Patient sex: M
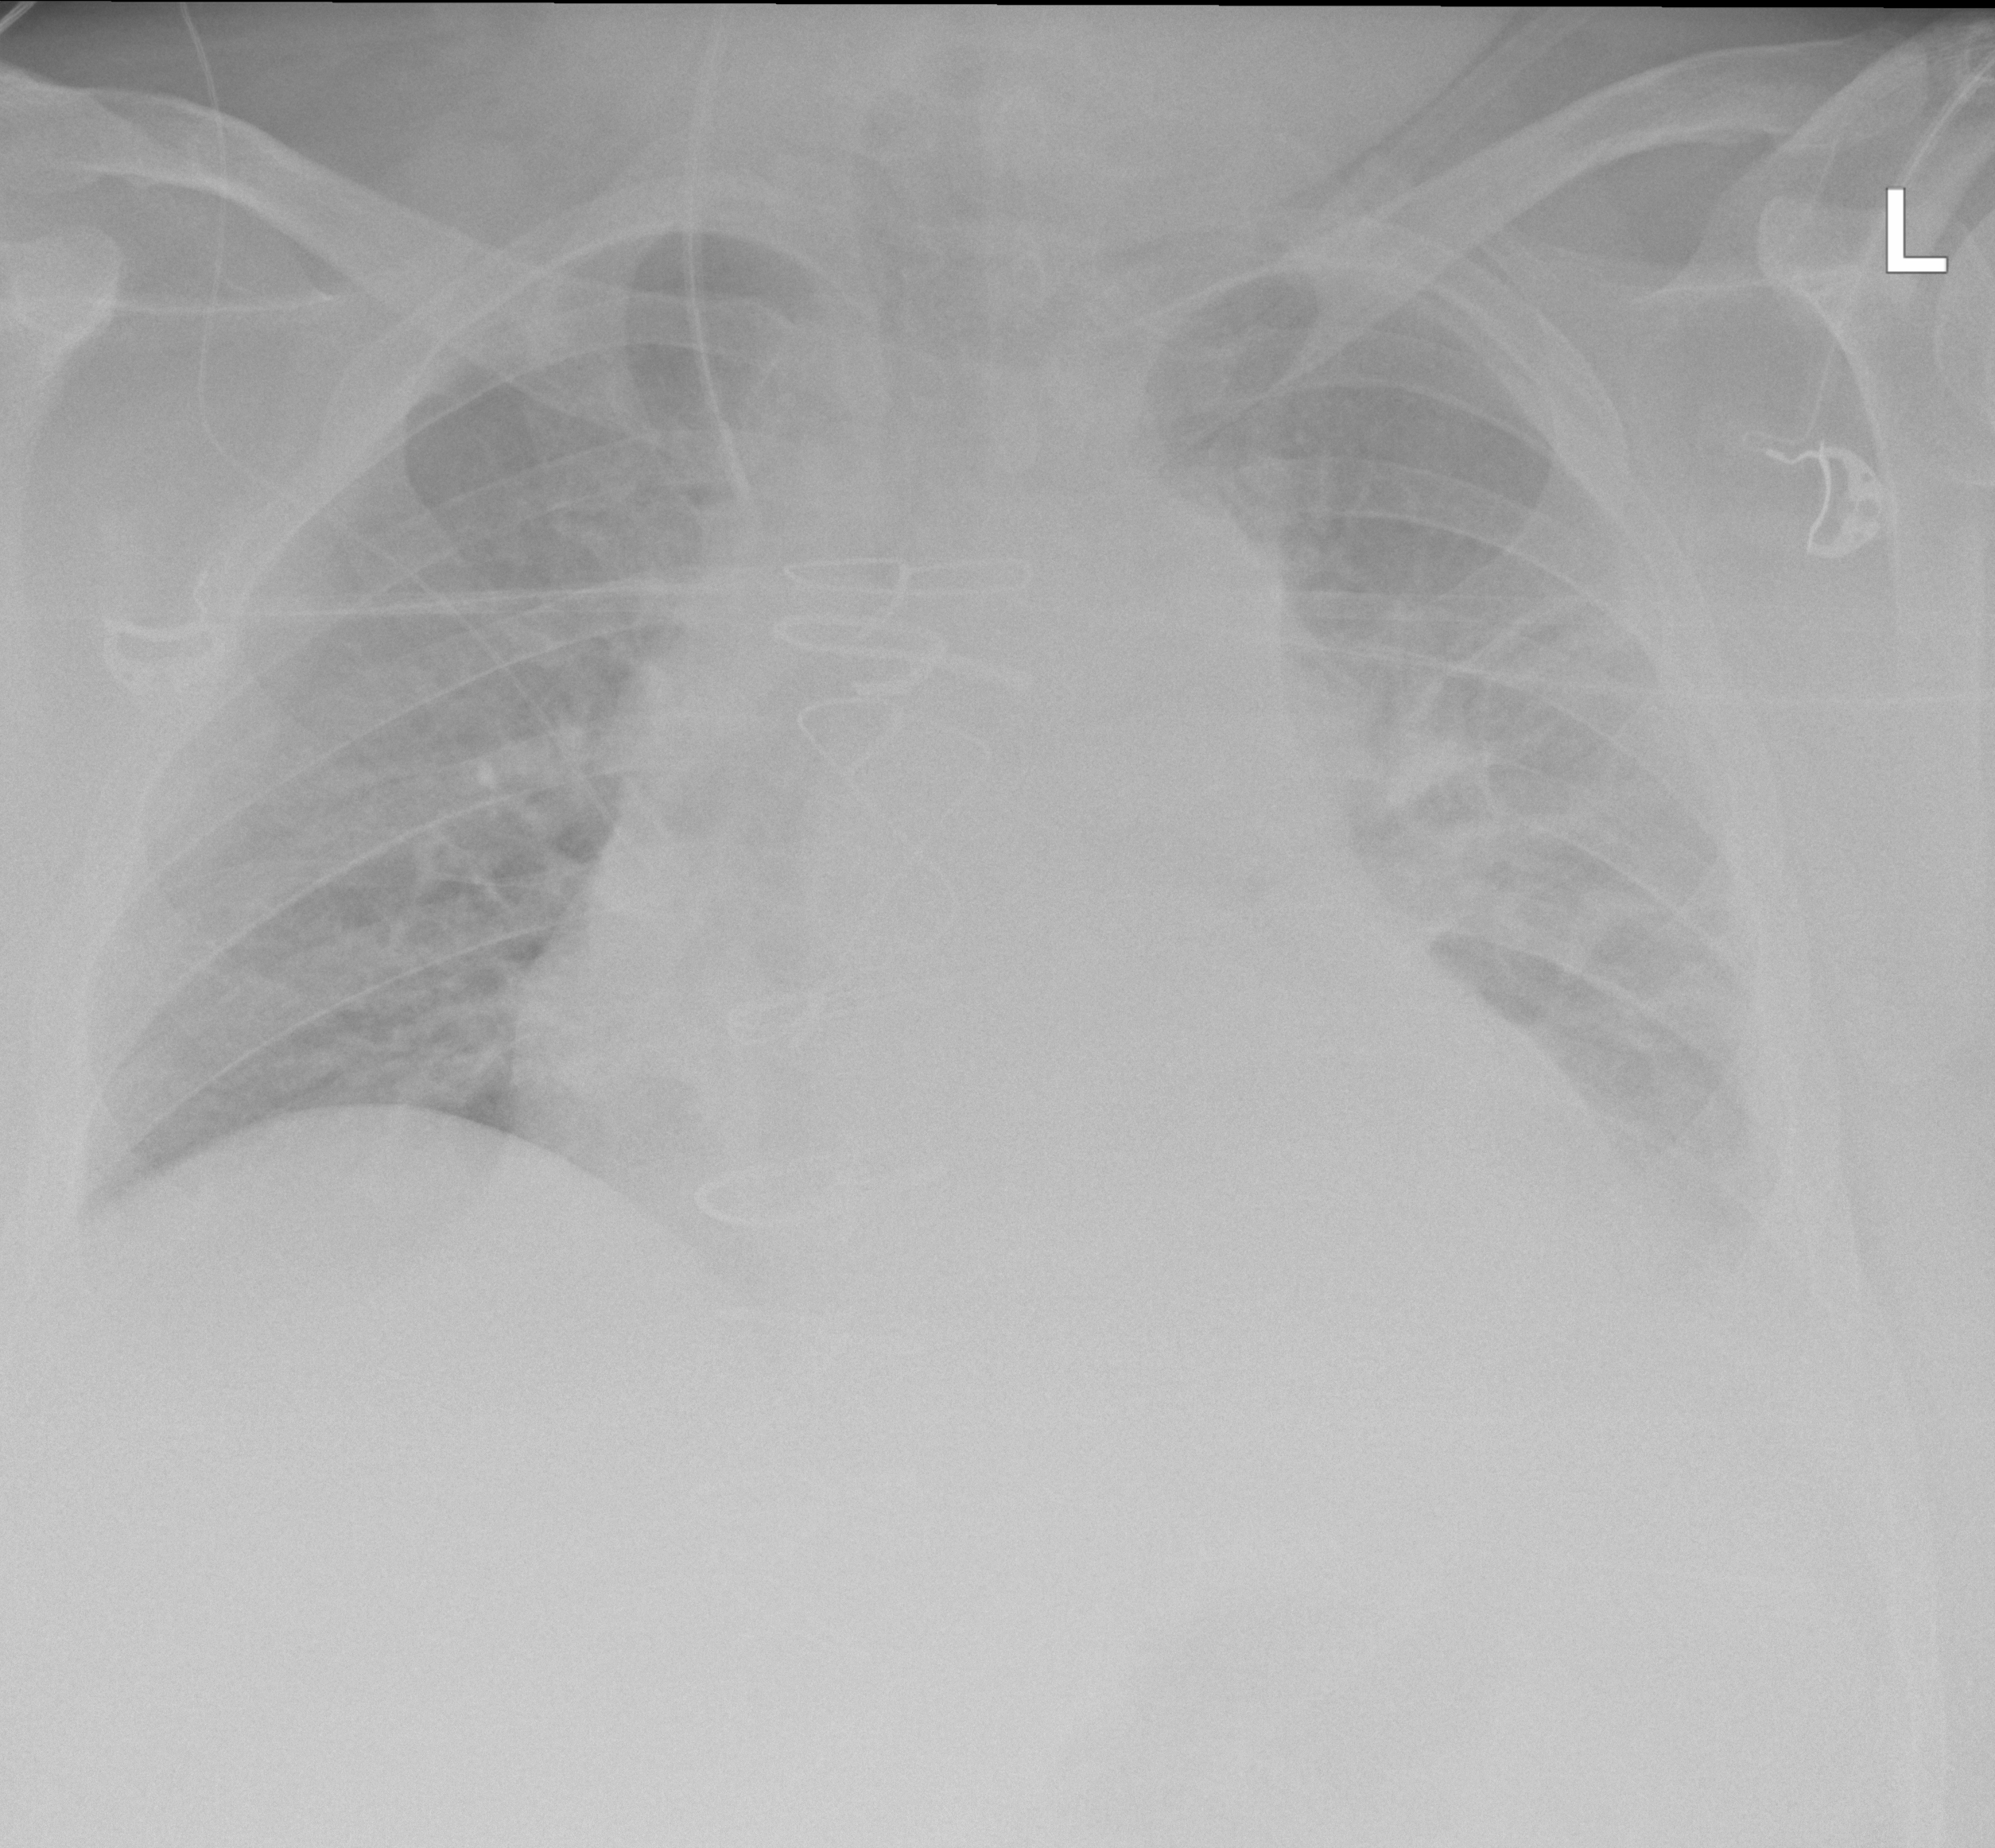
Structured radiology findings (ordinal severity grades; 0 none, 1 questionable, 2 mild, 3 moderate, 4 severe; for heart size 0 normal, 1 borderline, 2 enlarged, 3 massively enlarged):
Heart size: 2
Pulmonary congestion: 2
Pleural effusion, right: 0
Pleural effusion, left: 2
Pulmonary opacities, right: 0
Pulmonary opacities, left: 2
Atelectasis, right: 0
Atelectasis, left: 2